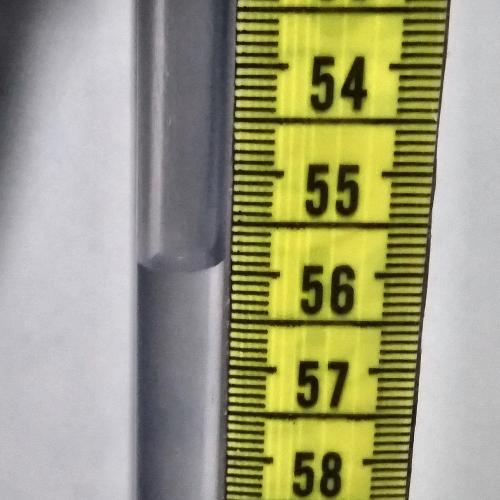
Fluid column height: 55.9 cm